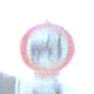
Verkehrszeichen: VerbotKraftfahrzeugeZuegeNichtSchneller25
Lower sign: RichtungsangabeDurchPfeile5
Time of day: MorningAfternoon
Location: Outdoor (Nature)
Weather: Clear
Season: NotSpecified
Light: Natural